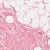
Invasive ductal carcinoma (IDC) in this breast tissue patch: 0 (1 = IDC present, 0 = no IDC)